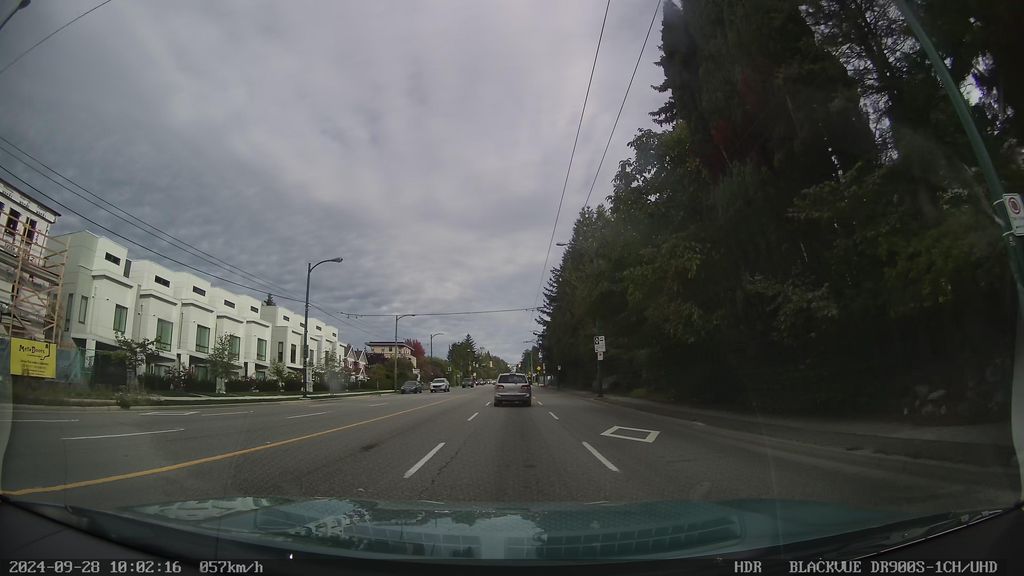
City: vancouver